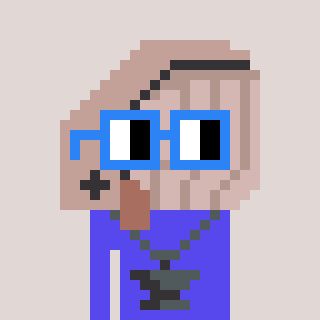
a pixel art character with square blue glasses, a whale-shaped head and a computerblue-colored body on a warm background